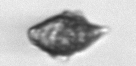
Label: Kryptoperidinium_triquetrum